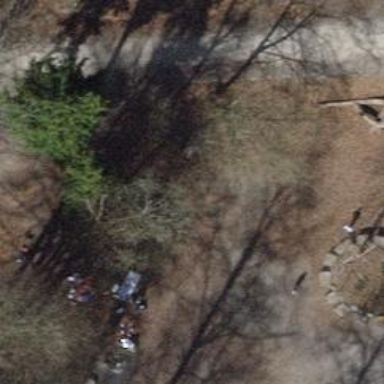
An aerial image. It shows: Picnic table located in leisure land area.